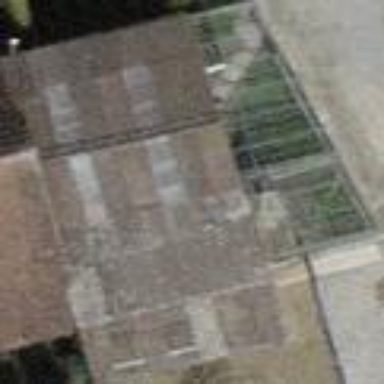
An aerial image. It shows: View of roof of building.